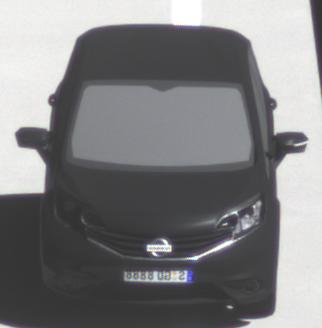
Make: Nissan
Model: Note 1.2
Detailed model: Note (E12) (10/13 - 12/16)
Model produced from: 2013/10
Model produced until: 2015/09
Doors: 5
Color: black
Road condition: dry road
Daytime: midday
Contrast: high contrast